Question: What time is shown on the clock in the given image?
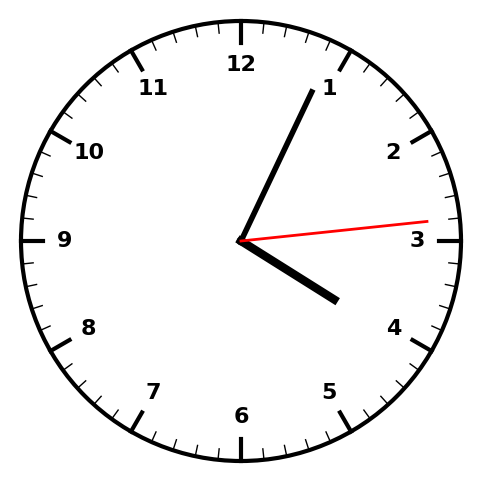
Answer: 04:04:14